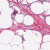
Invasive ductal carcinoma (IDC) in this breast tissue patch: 0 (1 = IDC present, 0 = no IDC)